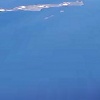
Label: water